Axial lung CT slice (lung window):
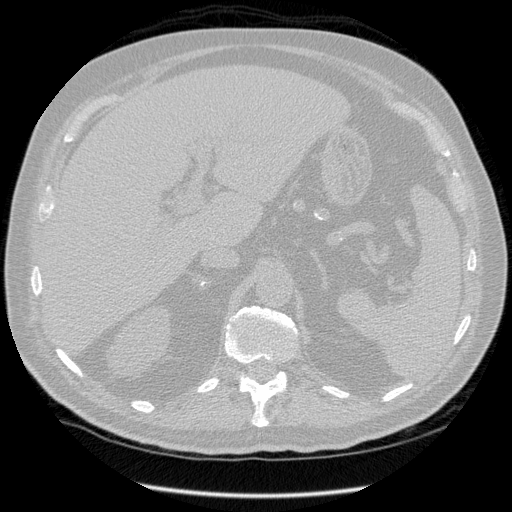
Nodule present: no